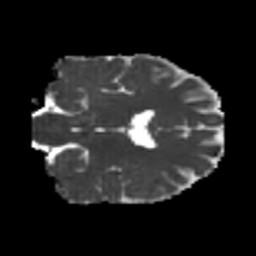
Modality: MD
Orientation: coronal
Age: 24
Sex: male
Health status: healthy
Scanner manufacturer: philips
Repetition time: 7.387 s
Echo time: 0.08599 s